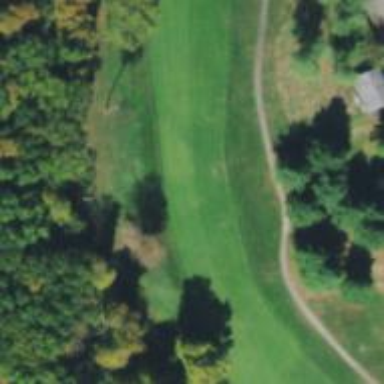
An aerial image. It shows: View of golf hole.